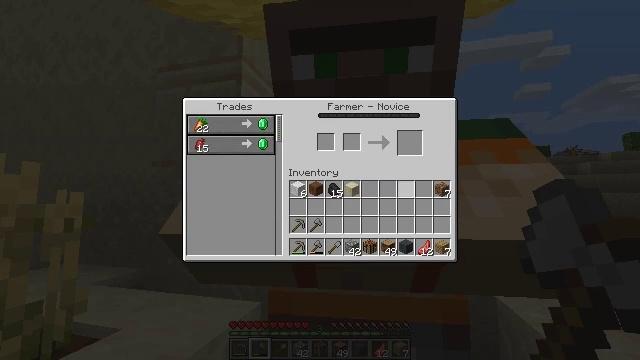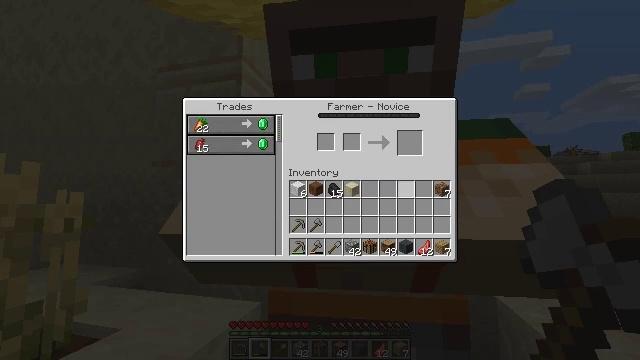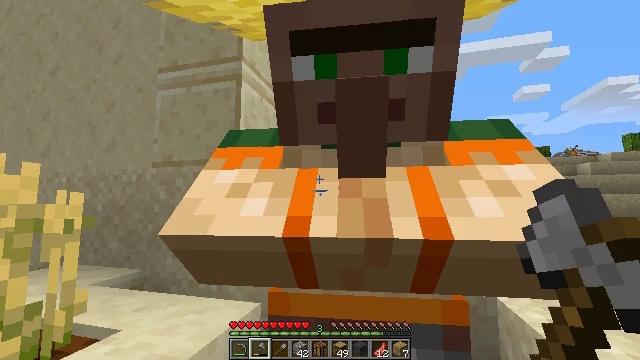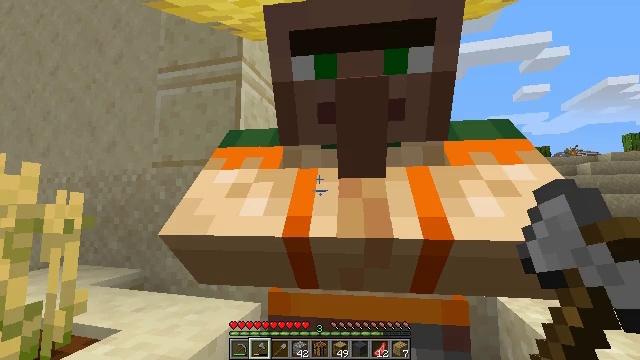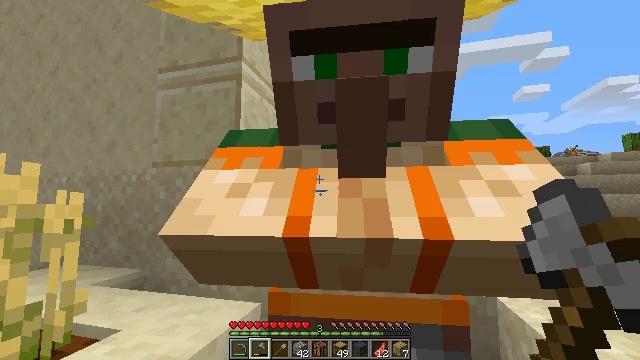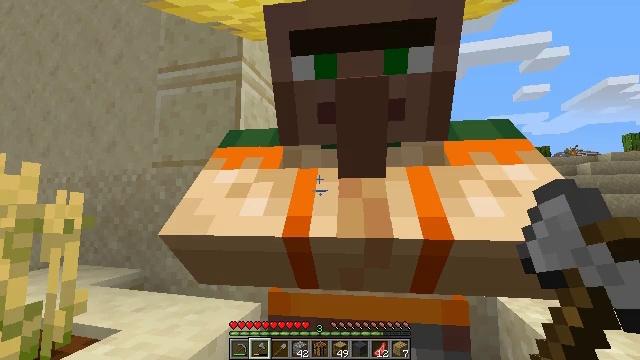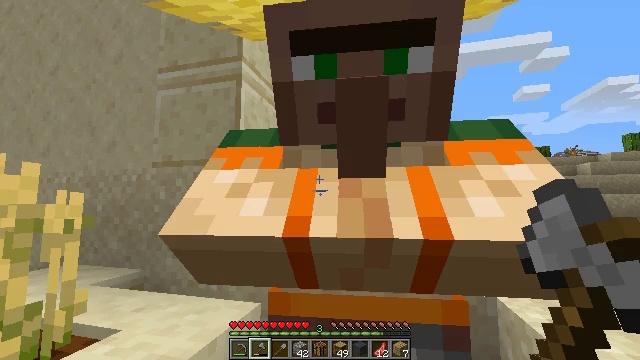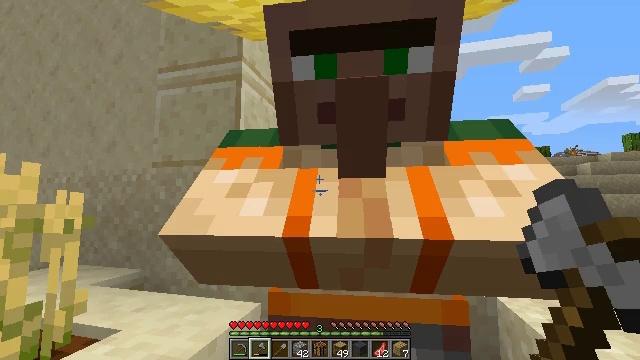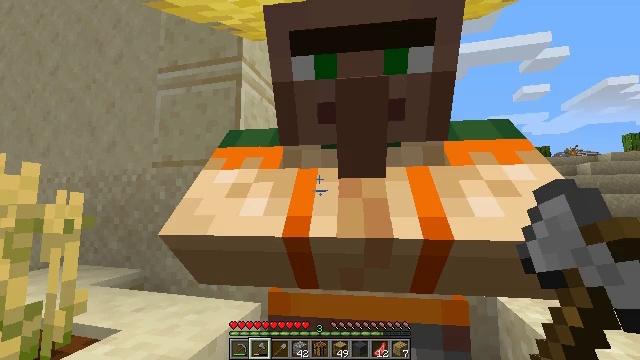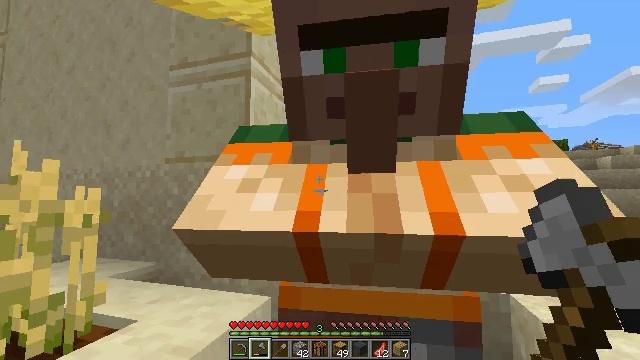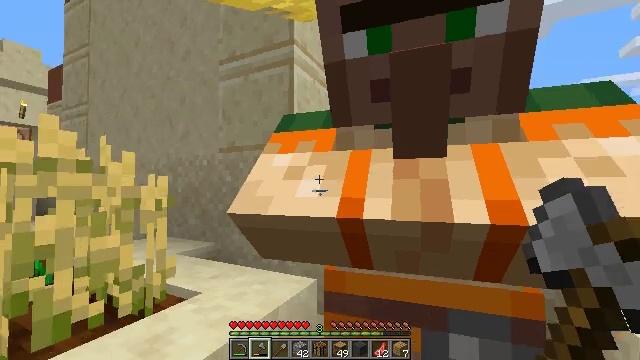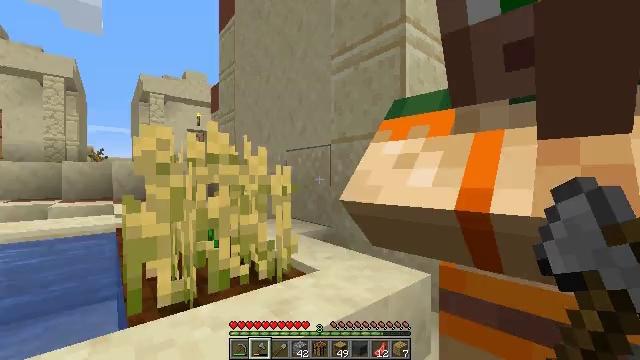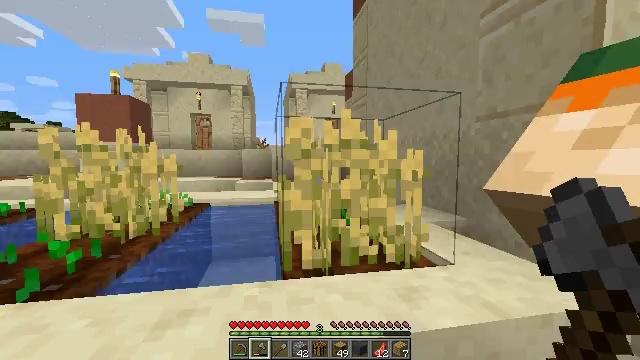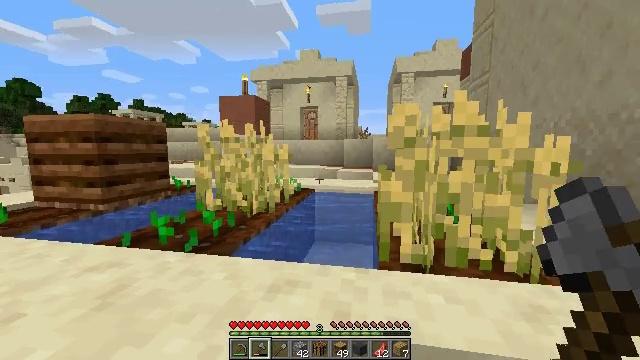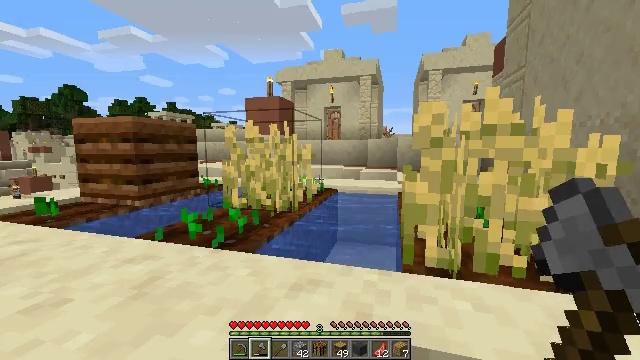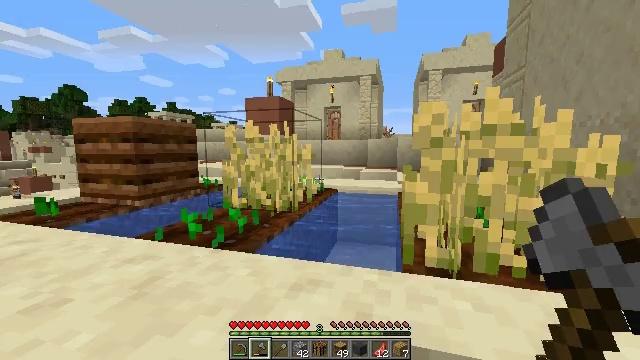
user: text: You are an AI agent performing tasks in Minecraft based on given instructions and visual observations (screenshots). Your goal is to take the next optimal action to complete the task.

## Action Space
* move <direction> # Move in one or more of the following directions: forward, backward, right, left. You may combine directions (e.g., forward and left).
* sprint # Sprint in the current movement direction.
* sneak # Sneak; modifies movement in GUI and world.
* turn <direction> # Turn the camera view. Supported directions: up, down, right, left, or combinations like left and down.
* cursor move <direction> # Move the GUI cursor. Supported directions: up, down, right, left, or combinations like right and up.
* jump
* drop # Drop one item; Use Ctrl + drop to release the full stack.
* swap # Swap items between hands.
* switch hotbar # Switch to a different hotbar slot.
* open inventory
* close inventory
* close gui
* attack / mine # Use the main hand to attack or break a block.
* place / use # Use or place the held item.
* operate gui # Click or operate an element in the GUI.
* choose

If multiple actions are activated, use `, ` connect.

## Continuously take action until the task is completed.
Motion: motion action
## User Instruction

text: Hunt animals.
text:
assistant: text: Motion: no_op
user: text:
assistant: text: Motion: no_op
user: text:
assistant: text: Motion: no_op
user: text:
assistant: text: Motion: no_op
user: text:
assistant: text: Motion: no_op
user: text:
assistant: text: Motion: no_op
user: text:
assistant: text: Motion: no_op
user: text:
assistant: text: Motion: no_op
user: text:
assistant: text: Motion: turn left and down
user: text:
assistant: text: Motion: turn left and down
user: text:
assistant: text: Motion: turn left and down
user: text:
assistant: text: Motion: turn left and down
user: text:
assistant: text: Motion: turn left and down
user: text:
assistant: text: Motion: turn left
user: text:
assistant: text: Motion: no_op
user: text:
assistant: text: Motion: no_op
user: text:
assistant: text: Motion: no_op
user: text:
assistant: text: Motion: turn right
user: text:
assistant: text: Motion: turn right
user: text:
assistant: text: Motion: turn right
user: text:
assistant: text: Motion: turn right
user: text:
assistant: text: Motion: turn right
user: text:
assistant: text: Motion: turn right and down
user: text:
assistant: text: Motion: turn left
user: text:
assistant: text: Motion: move back
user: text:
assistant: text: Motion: move back
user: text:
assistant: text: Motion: move back
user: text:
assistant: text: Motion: move back
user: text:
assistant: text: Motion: move back, turn left
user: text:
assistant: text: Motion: move back, turn left